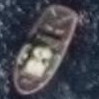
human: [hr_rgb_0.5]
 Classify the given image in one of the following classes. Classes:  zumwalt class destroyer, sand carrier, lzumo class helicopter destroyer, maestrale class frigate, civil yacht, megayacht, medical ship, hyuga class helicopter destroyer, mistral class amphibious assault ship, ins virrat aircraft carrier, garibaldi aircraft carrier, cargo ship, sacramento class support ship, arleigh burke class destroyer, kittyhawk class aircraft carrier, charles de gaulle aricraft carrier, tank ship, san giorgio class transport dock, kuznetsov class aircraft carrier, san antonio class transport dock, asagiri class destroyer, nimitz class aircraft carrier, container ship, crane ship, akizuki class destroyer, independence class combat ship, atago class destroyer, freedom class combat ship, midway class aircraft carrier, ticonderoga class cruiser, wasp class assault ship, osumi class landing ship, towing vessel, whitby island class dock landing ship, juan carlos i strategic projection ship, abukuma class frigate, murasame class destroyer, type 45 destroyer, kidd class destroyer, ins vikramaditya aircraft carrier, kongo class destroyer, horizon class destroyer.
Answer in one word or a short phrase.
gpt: Towing vessel